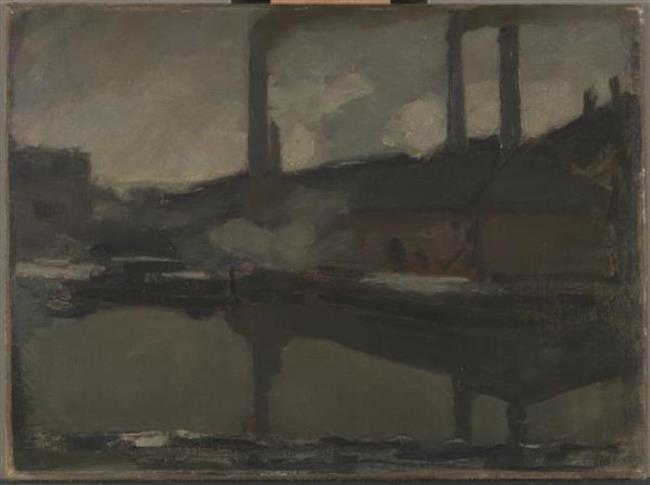
Title: The royal wax candle factory, oil sketch
Artist: Piet Mondriaan
Earliest date: 1900
Latest date: 1901
Genre: painting
Iconography: Pomander
Keywords: topography, factory, canal, chimney